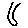
Label: moon